Question: I have 'border-right' on a table and I would like it to be a few pixels short from the top and bottom, preferably 80-90% height of the '<td>' as the table won't stay the same.
Like this:

Is this possible to do?
'''
table{
border-right: 1px solid #f00;
}
'''
<URL>
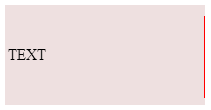
Answer: This isn't possible, as you describe it, as the 'border' of an element extends (by definition) around the full border. You can, however, fake it to some extent using nested elements or with CSS-generated content.
For example, with the following HTML:
'''
<table>
<tbody>
<tr>
<td>text in cell</td>
</tr>
</tbody>
</table>
'''
And the following CSS:
'''
td {
border: 2px solid #000;
/* change the border-color to disguise the presence of the actual border
left as #000 here, to show where the fake 'border' sits in relation to
the actual border-right */
padding: 0.5em;
position: relative;
}
td::after {
content: '';
background-color: #f00;
position: absolute;
left: 100%;
top: 3px;
bottom: 3px;
width: 2px;
}
'''
<URL>.
For this to be used in an email client, unfortunately a nested element is required (given the hideously primitive capacities of email clients, even now). So, the following HTML:
'''
<table>
<tbody>
<tr>
<td>text in cell<div></div></td>
</tr>
</tbody>
</table>
'''
And CSS should work:
'''
td {
border: 2px solid #000;
padding: 0.5em;
position: relative;
}
td div {
background-color: #f00;
position: absolute;
left: 100%;
top: 3px;
bottom: 3px;
width: 2px;
}
'''
<URL>.